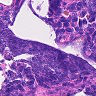
Metastatic tissue present: no